Question: I'm trying to build a few in AngularJS that recursively includes itself. Each 'WorkflowProcess' has children 'WorkflowProcess' and I'd like the tree to be infinitely included.
Currently it looks like:

It should be displaying...
'''
Approval
|
---------
|
Impositioning
'''
Here's my template:
'''
<div>
<select ng-model="workflow" ng-options="workflow.name for workflow in workflows"></select>
</div>
<div class="tree">
<ul>
<div ng-repeat="workflowProcess in workflow.workflowProcesses" ng-include="'/partials/admin/workflow-tree-node.htm'"></div>
</ul>
</div>
'''
'''
<li ng-repeat="childWorkflowProcess in workflowProcess.workflowProcesses">
<a>{{childWorkflowProcess.entity.name}}</a>
<ul>
<ng-include src="'/partials/admin/workflow-tree-node.htm'" />
</ul>
</li>
'''
It's displaying "Impositioning" over and over. I'm recognizing that that's because the loop in the html is referencing the same data. I'm not sure how to make it just reference the next tier of data.
Every workflow has a property 'workflowProcesses'.
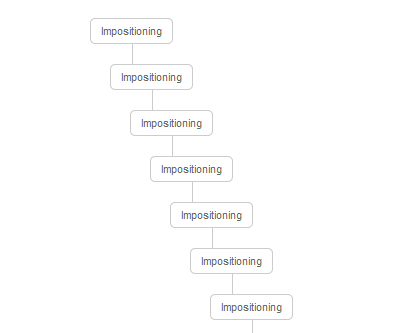
Answer: I think you just need to change
'''
<li ng-repeat="childWorkflowProcess in workflowProcess.workflowProcesses">
<a>{{childWorkflowProcess.entity.name}}</a>
'''
to
'''
<li ng-repeat="workflowProcess in workflowProcess.workflowProcesses">
<a>{{workflowProcess.entity.name}}</a>
'''
To have the variable replaced by it's child in the subtree.